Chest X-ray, PA view. Patient: 18 years old, sex F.
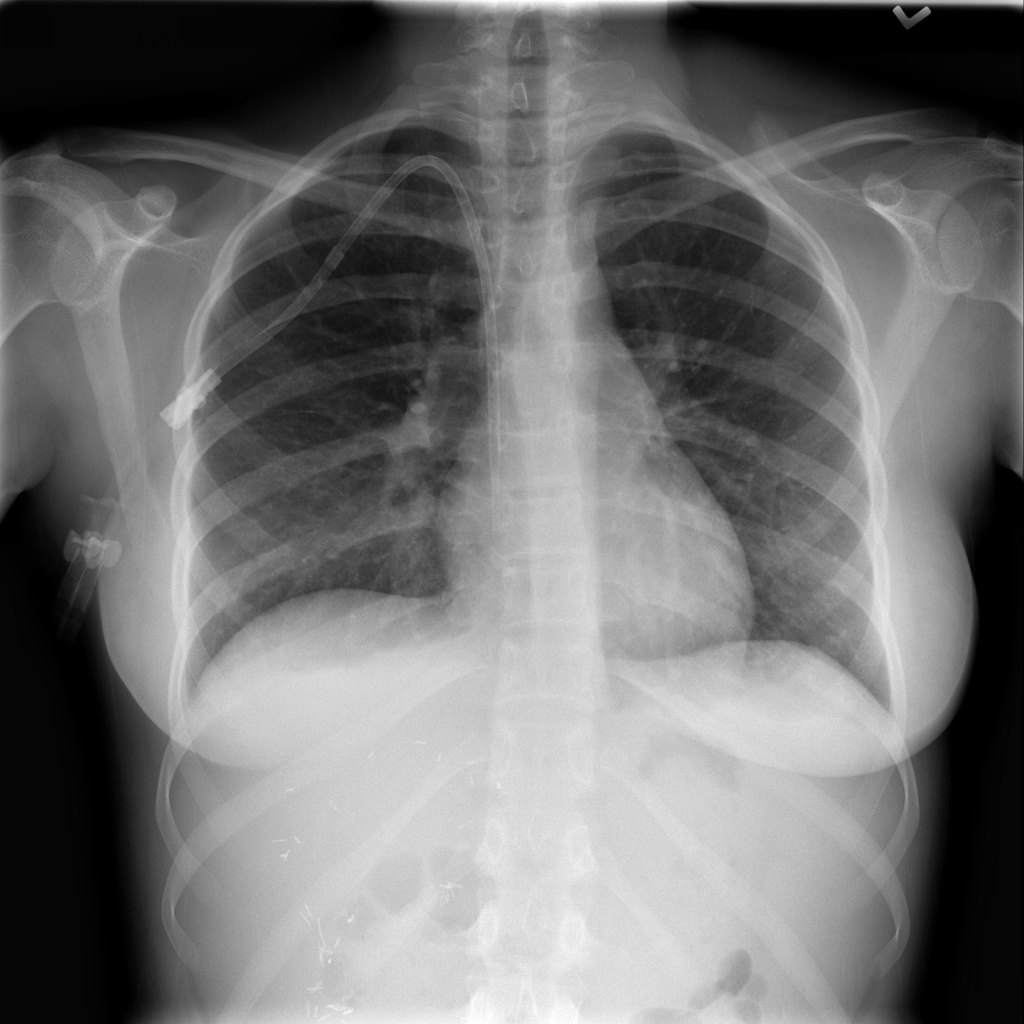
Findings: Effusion